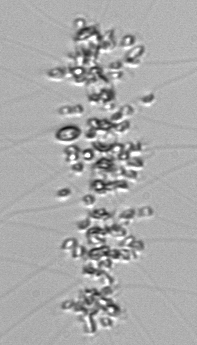
Label: Chaetoceros_didymus_TAG_external_flagellate